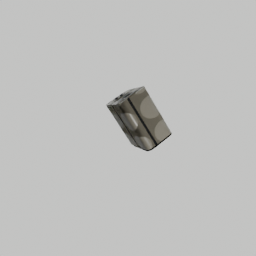
Label: electronics